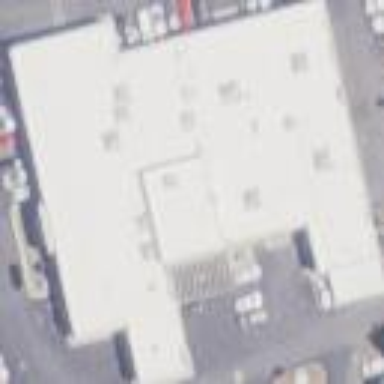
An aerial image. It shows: Building that houses car shop.